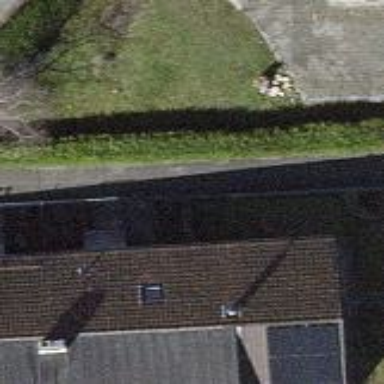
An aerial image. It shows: Simple and straightforward house.